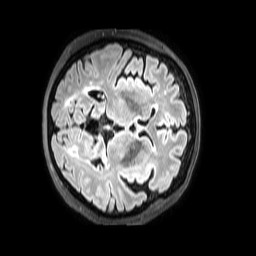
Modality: FLAIR
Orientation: axial
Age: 71
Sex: female
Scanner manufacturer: philips
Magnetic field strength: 3 T
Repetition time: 4.8 s
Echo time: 0.2788 s